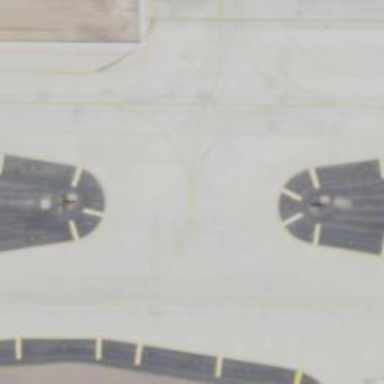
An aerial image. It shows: Image of taxiway at airport.